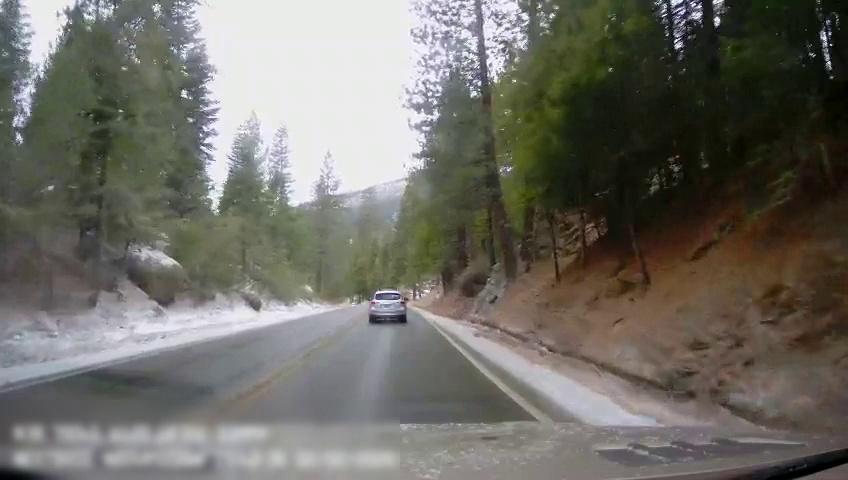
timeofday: Day
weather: Cloudy
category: Drivable Space
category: Vehicles | Car
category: Lanes | Current Lane
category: Lanes | Current Lane
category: Lanes | Opposite Lane
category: Lanes | Opposite Lane